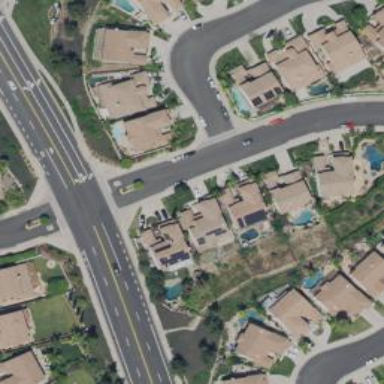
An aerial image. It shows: Residential road with separate sidewalk.